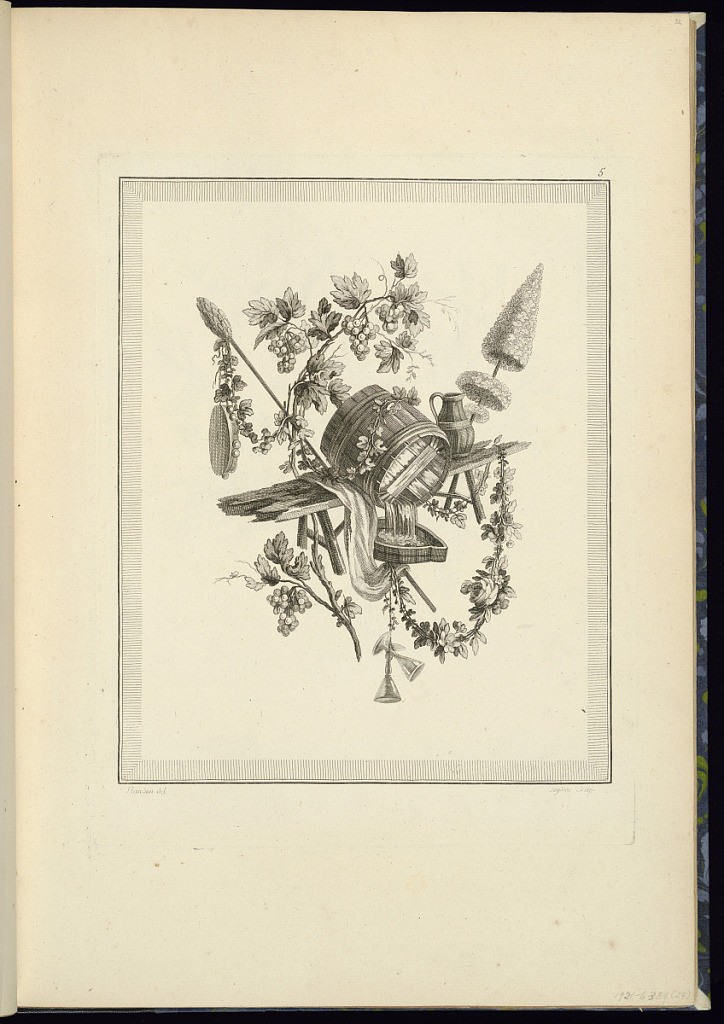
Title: Trophy Design
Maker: Pierre Ranson, French, 1736–1786
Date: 1778
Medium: Etching on laid paper
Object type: Print
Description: Pastoral themed trophy design incorporating foliate branches, grapes and vine leaves, festoon of flowers, jug, wine glasses, tambourine, topiary, and a barrel on a bench overflowing into a receptacle below. The plate is signed and numbered.